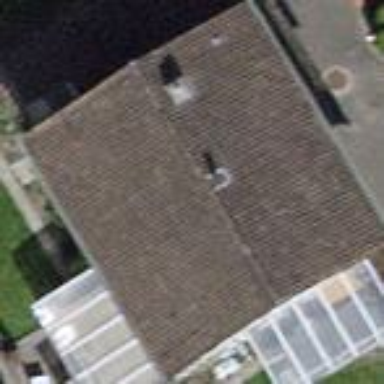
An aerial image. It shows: Detached building.